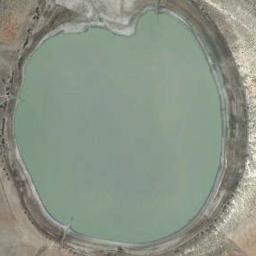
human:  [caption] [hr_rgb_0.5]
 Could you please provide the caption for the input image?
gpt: The ground is uneven around the lake .

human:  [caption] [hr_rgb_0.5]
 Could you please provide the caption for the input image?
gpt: The lake lies in a wasteland and the water is green .

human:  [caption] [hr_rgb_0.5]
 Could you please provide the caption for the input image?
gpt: The nearly circular, Light blue lake is surrounded by yellowish brown ground .

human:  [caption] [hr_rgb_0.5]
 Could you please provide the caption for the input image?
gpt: The shape of the lake is different .

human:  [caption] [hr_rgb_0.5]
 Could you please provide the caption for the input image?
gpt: There are brown bare land around the round and green lake .